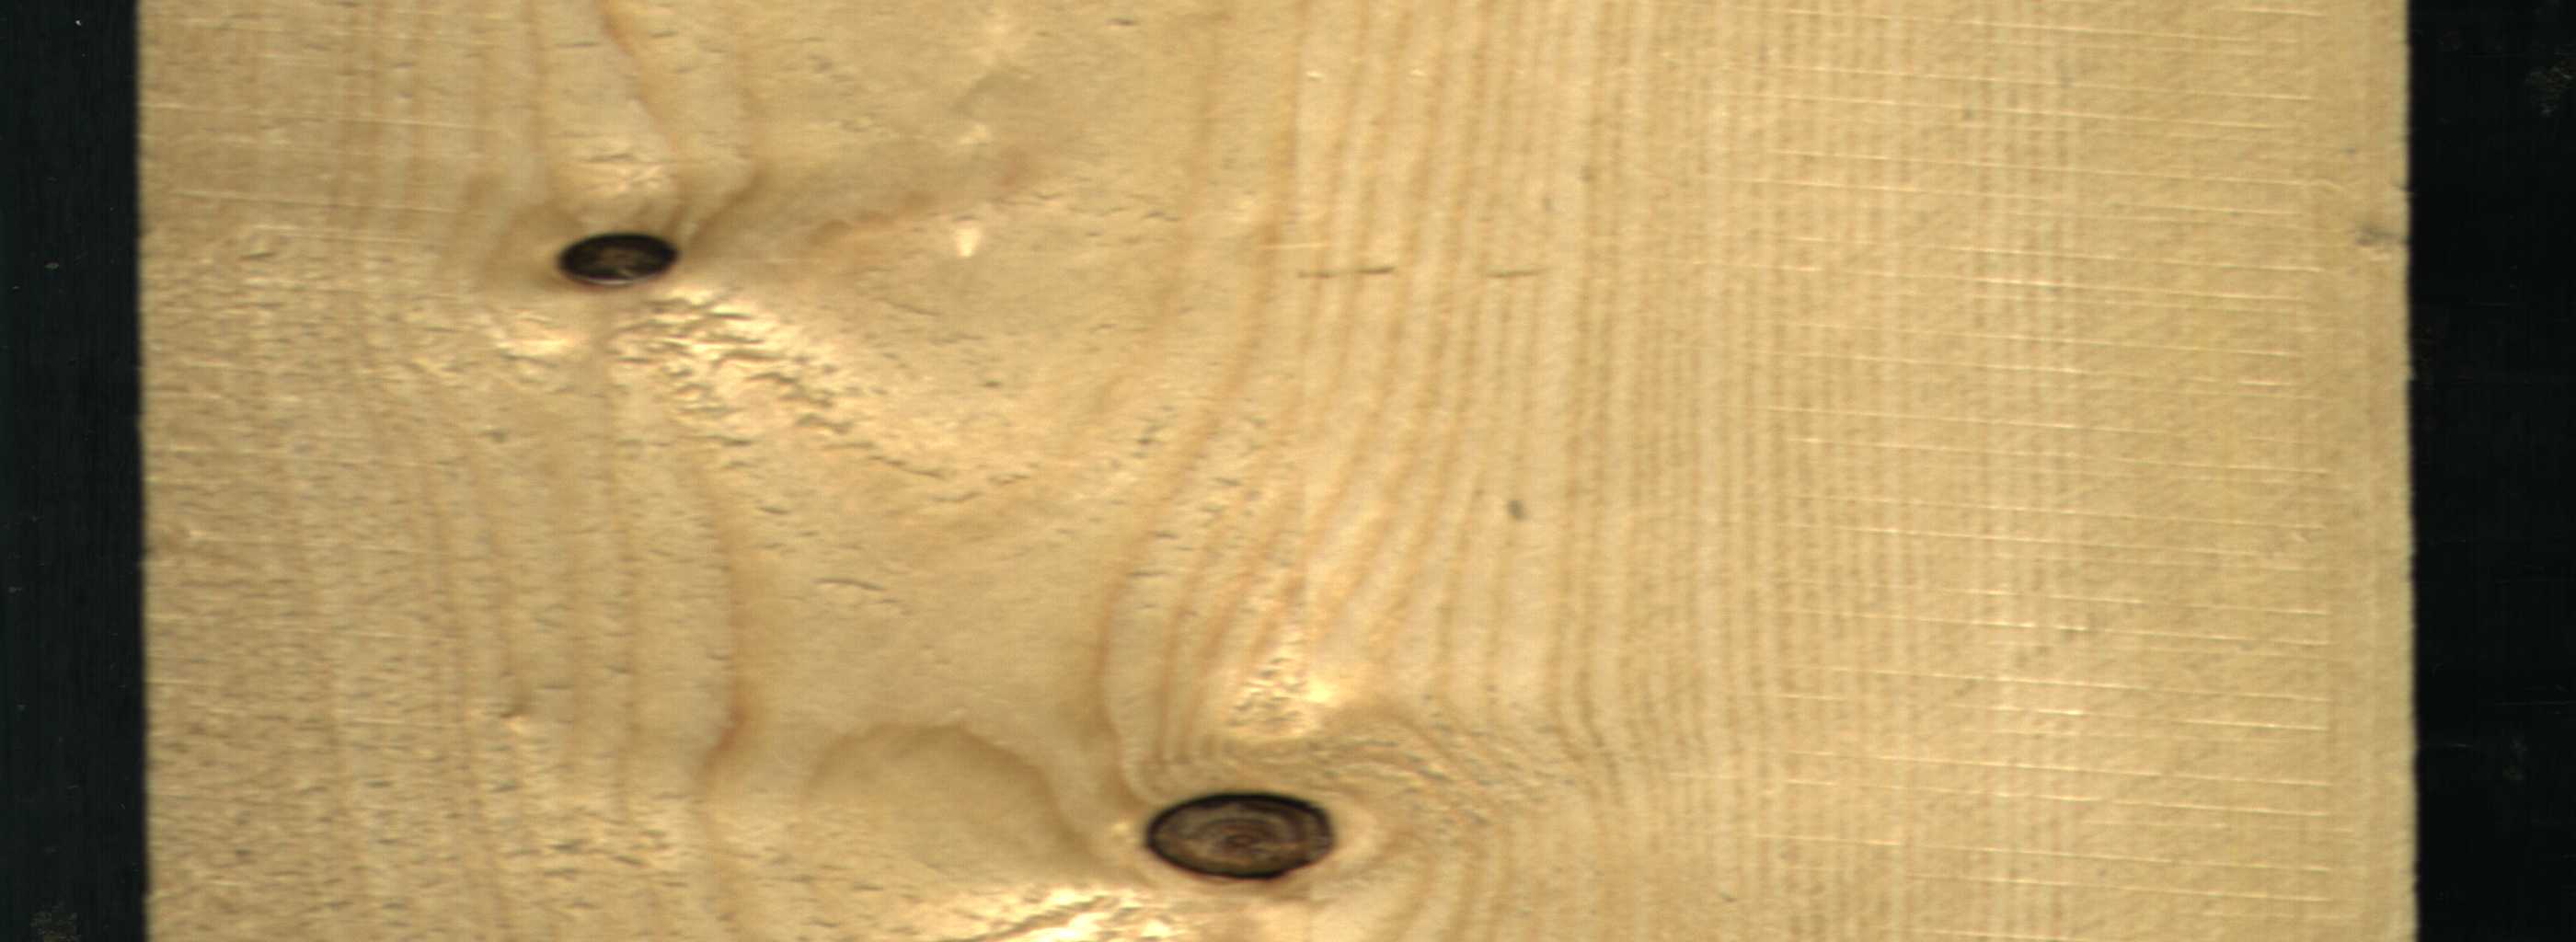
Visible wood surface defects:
Dead_Knot
Dead_Knot